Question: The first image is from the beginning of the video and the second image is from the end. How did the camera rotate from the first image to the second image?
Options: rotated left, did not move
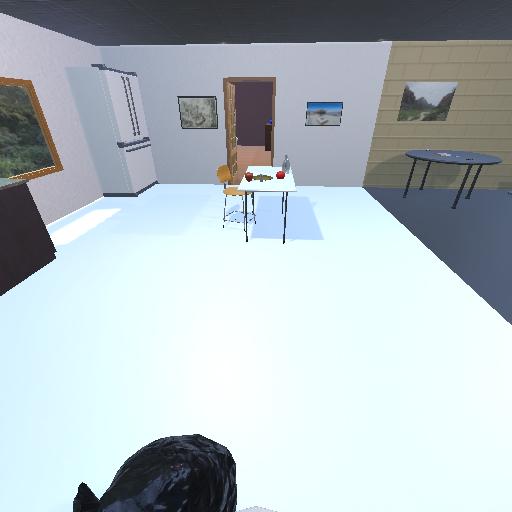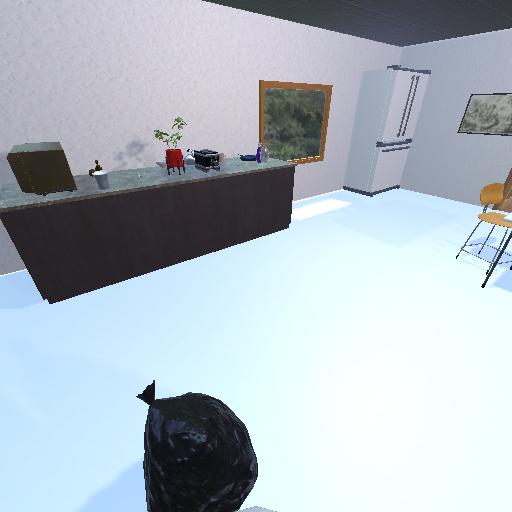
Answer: rotated left